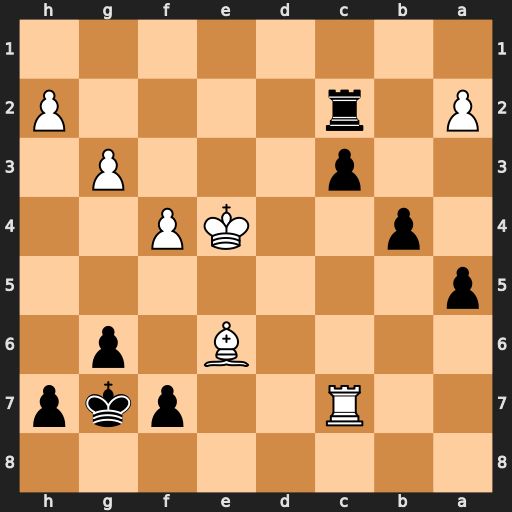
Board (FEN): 8/2R2pkp/4B1p1/p7/1p2KP2/2p3P1/P1r4P/8
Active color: b
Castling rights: -
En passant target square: -
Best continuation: Re2+ Kd3 Rxe6